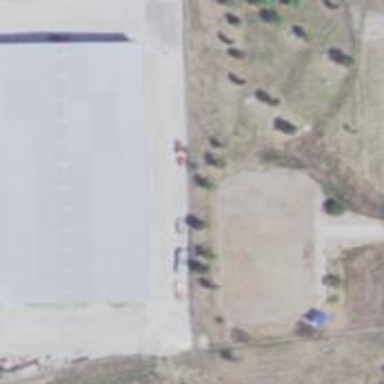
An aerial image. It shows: Dog park enclosed by fence.